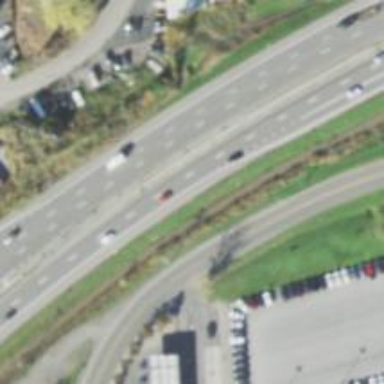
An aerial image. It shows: Primary highway.